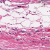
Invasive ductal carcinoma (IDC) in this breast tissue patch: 0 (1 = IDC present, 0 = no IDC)